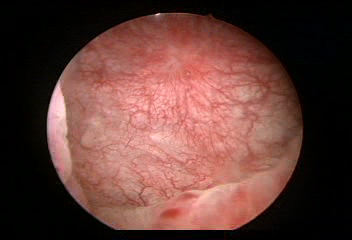
Modality: WLC
Class: Normal mucosa
Bladder cancer association: No